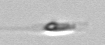
Label: flagellate_morphotype3